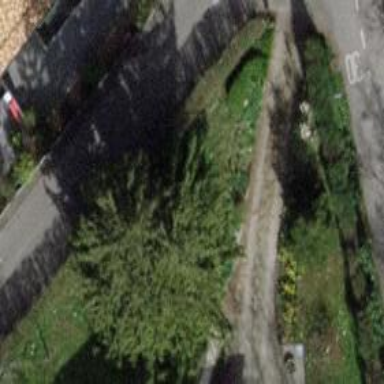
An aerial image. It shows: Evergreen needle-leaved tree.